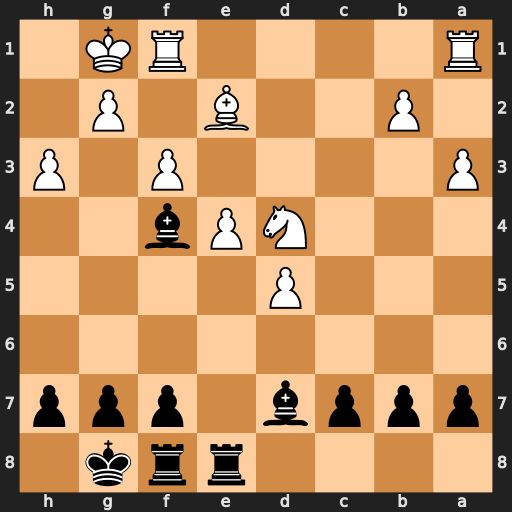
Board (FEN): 4rrk1/pppb1ppp/8/3P4/3NPb2/P4P1P/1P2B1P1/R4RK1
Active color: b
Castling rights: -
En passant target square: -
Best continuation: Be3+ Kh1 Bxd4